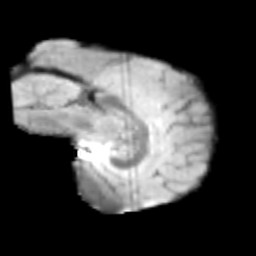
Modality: T2w
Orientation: sagittal
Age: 13
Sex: male
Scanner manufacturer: siemens
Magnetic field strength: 3 T
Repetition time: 3.8 s
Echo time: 0.07 s